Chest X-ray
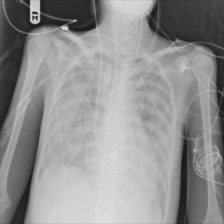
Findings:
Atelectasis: negative
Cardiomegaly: negative
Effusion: negative
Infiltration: negative
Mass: negative
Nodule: negative
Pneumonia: negative
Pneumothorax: negative
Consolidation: negative
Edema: negative
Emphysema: negative
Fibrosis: negative
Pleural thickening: negative
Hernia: negative